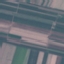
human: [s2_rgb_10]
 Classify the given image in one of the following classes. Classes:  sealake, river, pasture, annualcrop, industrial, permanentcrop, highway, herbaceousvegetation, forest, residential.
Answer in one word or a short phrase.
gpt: AnnualCrop